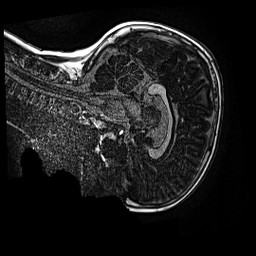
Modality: MP2RAGE
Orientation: sagittal
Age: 9
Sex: male
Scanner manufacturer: siemens
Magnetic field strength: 3 T
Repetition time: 4 s
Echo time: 0.00299 s